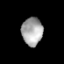
Tissue: prostate
Cell type: T cells
Senescence score: 0.2966
Nuclear area (px): 572
Mean DAPI intensity: 167.161